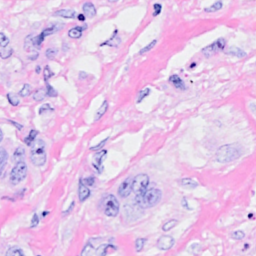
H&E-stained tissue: Breast